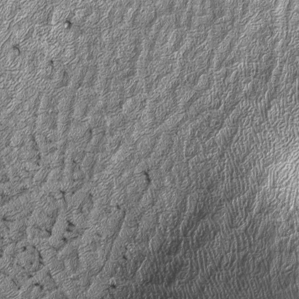
Label: frost